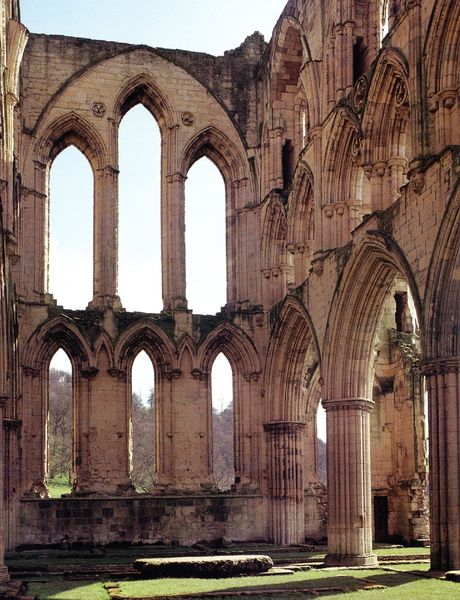
Titel: Rievaulx Abbey, Rievaulx (North Yorkshire)
Standort: Rievaulx (EU - GB - England - North Yorkshire)
Schlagwörter: baum, blau, felsen, himmel, schatten, bäume, fenster, frankreich, licht, pfeiler, säulen, gras, rasen, wiese, alt, architektur, barock, stein, steine, kirche, england, gotik, wald, farbig, bogen, fels, mauer, ziegel, backstein, herbst, krieg, tor, foto, bögen, ruine, berlin, torbogen, dom, moos, rippen, altar, arkaden, hauptschiff, kathedrale, portal, bündelpfeiler, gotisch, seitenschiff, spitzbogen, spitzbögen, mauern, chor, fresko, gothik, bau, rosetten, lanzettfenster, besichtigung, ruinös, schottland, bogenfenster, baustil, gewände, akaden, cluny, überfangbogen, nebenschiff, rakete, portral, stützbogen, bemoost, al, glastonbury, englafnd